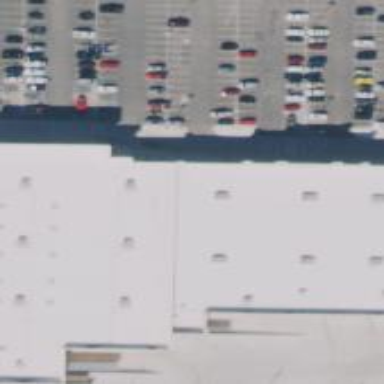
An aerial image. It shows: Retail building.